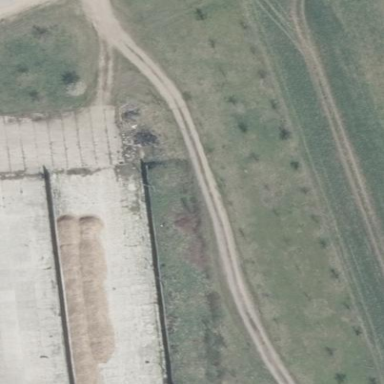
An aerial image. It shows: Bunker silo.